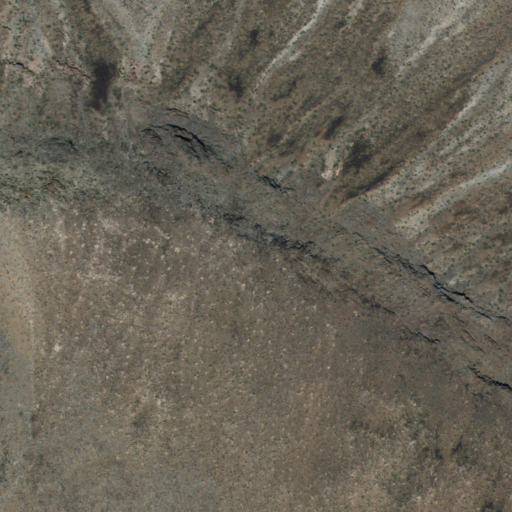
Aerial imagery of ridge(s) in California named Daggett Ridge containing only shrub